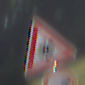
Verkehrszeichen: SchneeOderEisglaette
Zusatzzeichen unten: Ueberholverbot
Umgebung: Outdoor, Nature
Tageszeit: MorningAfternoon
Wetter: PartlyCloudy
Licht: Natural
Jahreszeit: NotSpecified
Kontrast: HighContrast